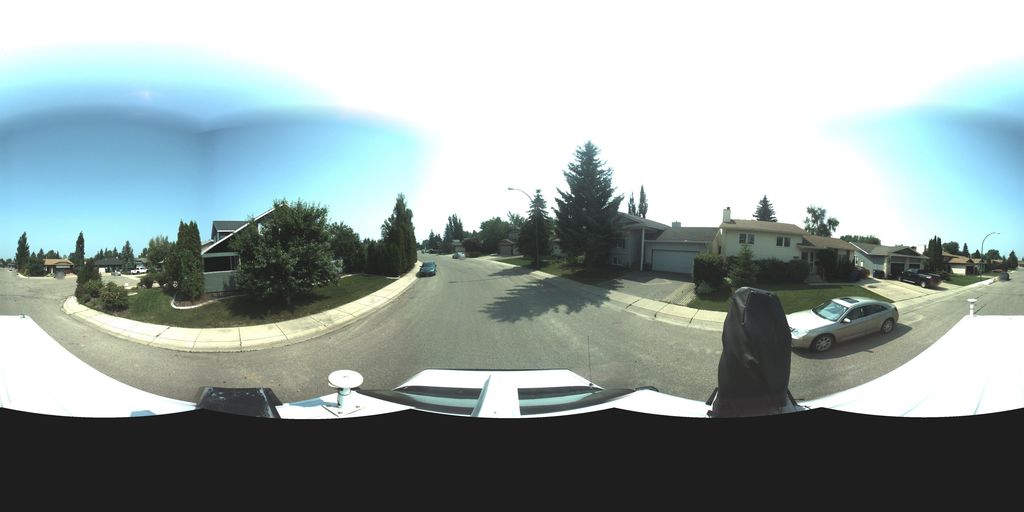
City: saskatoon